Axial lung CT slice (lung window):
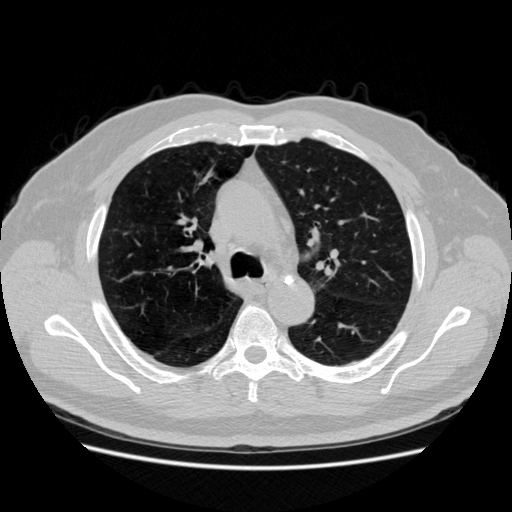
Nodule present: no